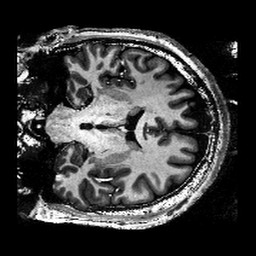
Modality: T1w
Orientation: coronal
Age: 33
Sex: male
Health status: healthy
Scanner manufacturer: siemens
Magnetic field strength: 9.4 T
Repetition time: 6 s
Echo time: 0.003 s